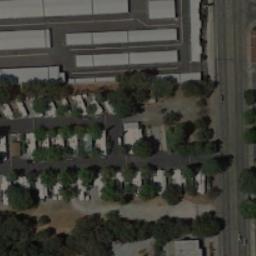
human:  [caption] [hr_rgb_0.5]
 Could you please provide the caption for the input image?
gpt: A wood is next to the mobile home park .

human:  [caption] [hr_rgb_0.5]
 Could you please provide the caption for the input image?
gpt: The mobile home park has some dense white mobile homes and some trees are among these mobile homes .

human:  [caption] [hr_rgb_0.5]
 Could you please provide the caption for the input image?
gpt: The mobile home park is on the open place next to some trees .

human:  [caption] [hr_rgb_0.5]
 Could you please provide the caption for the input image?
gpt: Many trees are in the mobile home park .

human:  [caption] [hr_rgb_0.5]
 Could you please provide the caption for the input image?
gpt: There are some gray buildings and green trees in the mobile home park .